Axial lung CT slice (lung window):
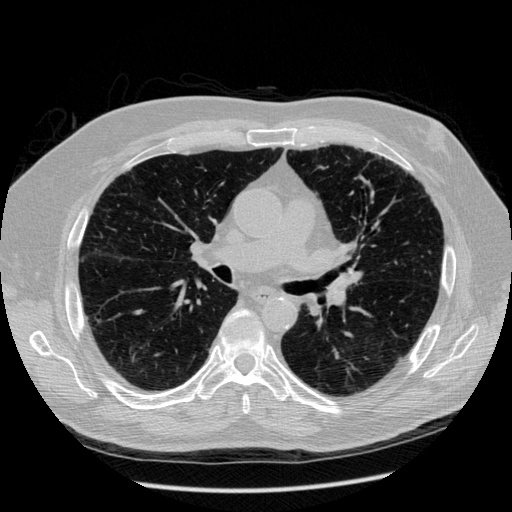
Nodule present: no